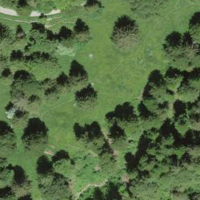
EUNIS habitat code: 44
Species observed at this site:
Campanula glomerata